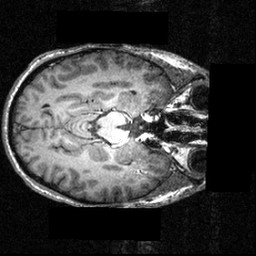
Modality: T1w
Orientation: axial
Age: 25
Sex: male
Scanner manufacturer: siemens
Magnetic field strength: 3.951 T
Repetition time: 1.5 s
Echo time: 0.00335 s